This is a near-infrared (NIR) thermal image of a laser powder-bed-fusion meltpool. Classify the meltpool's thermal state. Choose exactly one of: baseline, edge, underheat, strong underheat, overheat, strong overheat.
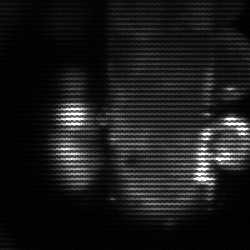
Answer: strong underheat